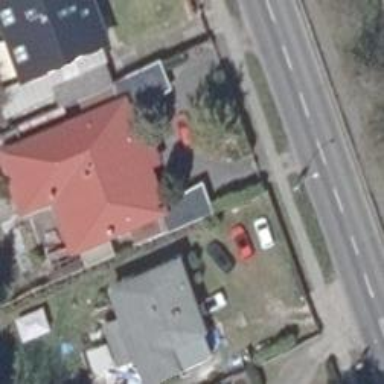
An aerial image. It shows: Detached building.